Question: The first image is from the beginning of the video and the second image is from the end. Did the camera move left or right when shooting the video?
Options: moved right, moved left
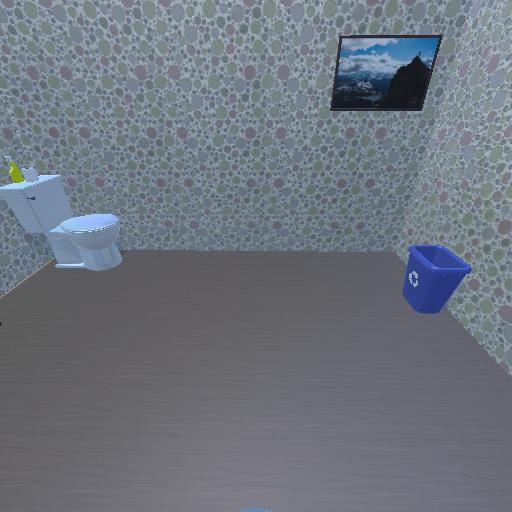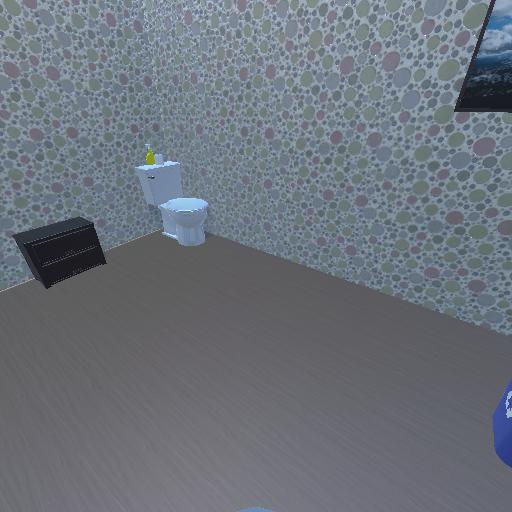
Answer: moved right